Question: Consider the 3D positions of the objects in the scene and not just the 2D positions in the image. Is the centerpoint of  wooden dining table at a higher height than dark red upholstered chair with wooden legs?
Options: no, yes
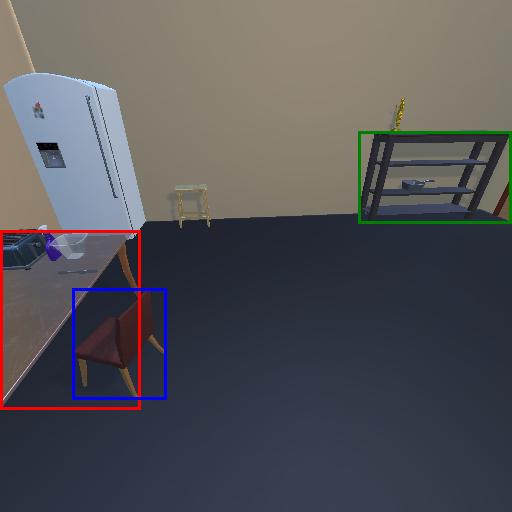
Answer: no